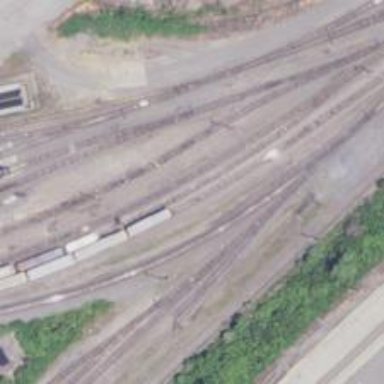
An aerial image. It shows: Railway yard used for servicing trains.